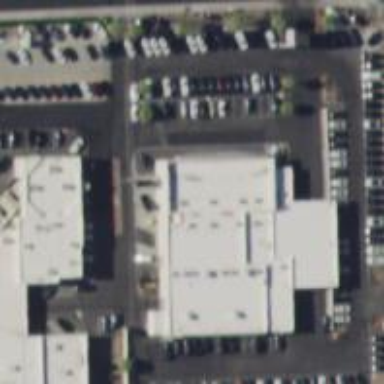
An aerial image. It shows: Car shop building.